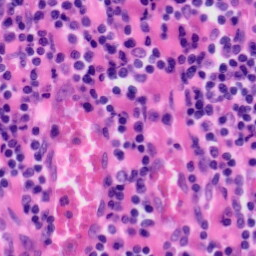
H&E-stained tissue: Tonsil